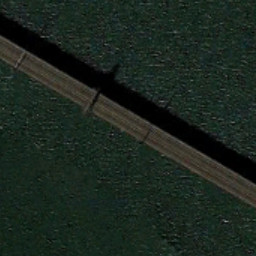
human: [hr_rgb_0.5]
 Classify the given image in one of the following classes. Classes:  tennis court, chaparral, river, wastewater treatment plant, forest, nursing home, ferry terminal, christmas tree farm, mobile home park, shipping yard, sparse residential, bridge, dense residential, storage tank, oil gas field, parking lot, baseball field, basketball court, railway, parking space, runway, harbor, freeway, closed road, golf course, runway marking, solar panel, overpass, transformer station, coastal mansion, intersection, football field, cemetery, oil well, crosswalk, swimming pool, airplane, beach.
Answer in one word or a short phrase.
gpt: bridge